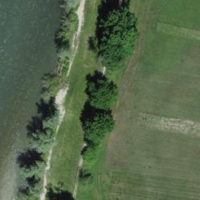
EUNIS habitat code: 23
Species observed at this site:
Pieris brassicae
Aglais io
Prunus spinosa